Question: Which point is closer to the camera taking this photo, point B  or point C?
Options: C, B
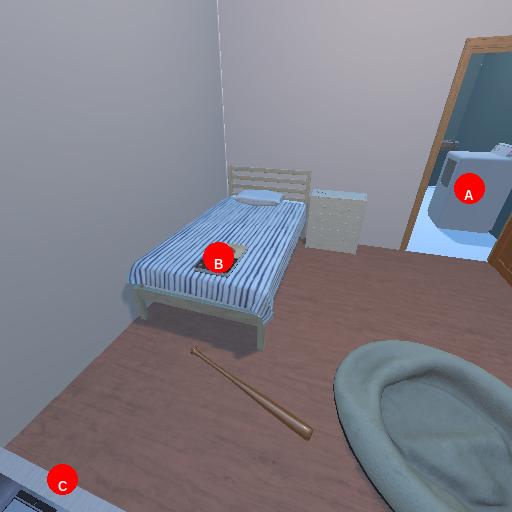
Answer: C